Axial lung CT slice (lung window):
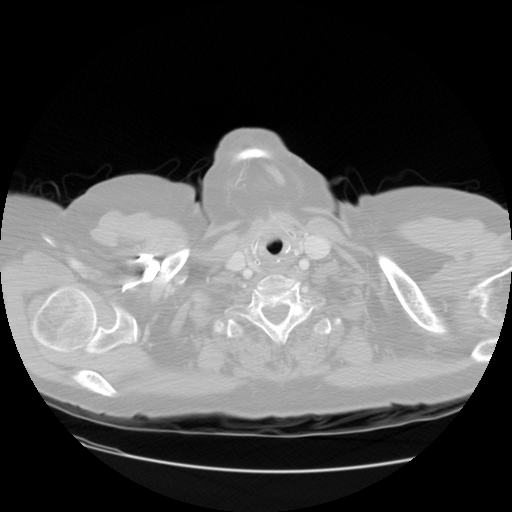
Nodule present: no